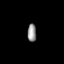
Tissue: prostate
Cell type: T cells
Senescence score: 0.7588
Nuclear area (px): 154
Mean DAPI intensity: 148.558